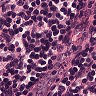
Metastatic tissue present: no